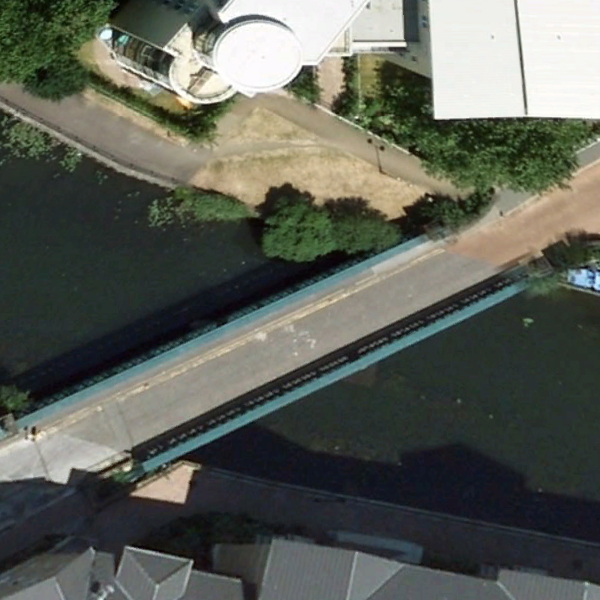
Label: Bridge